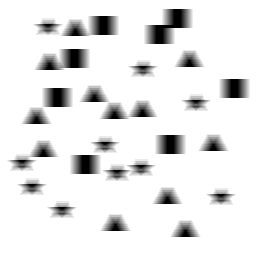
Squares: 8
Triangles: 12
Stars: 10
Total shapes: 30